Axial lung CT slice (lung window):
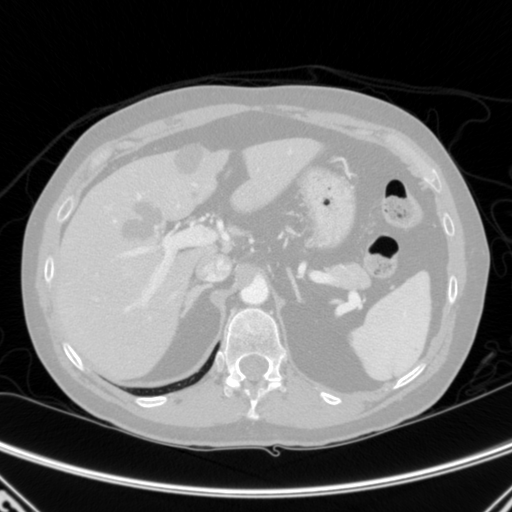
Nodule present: no